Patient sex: F
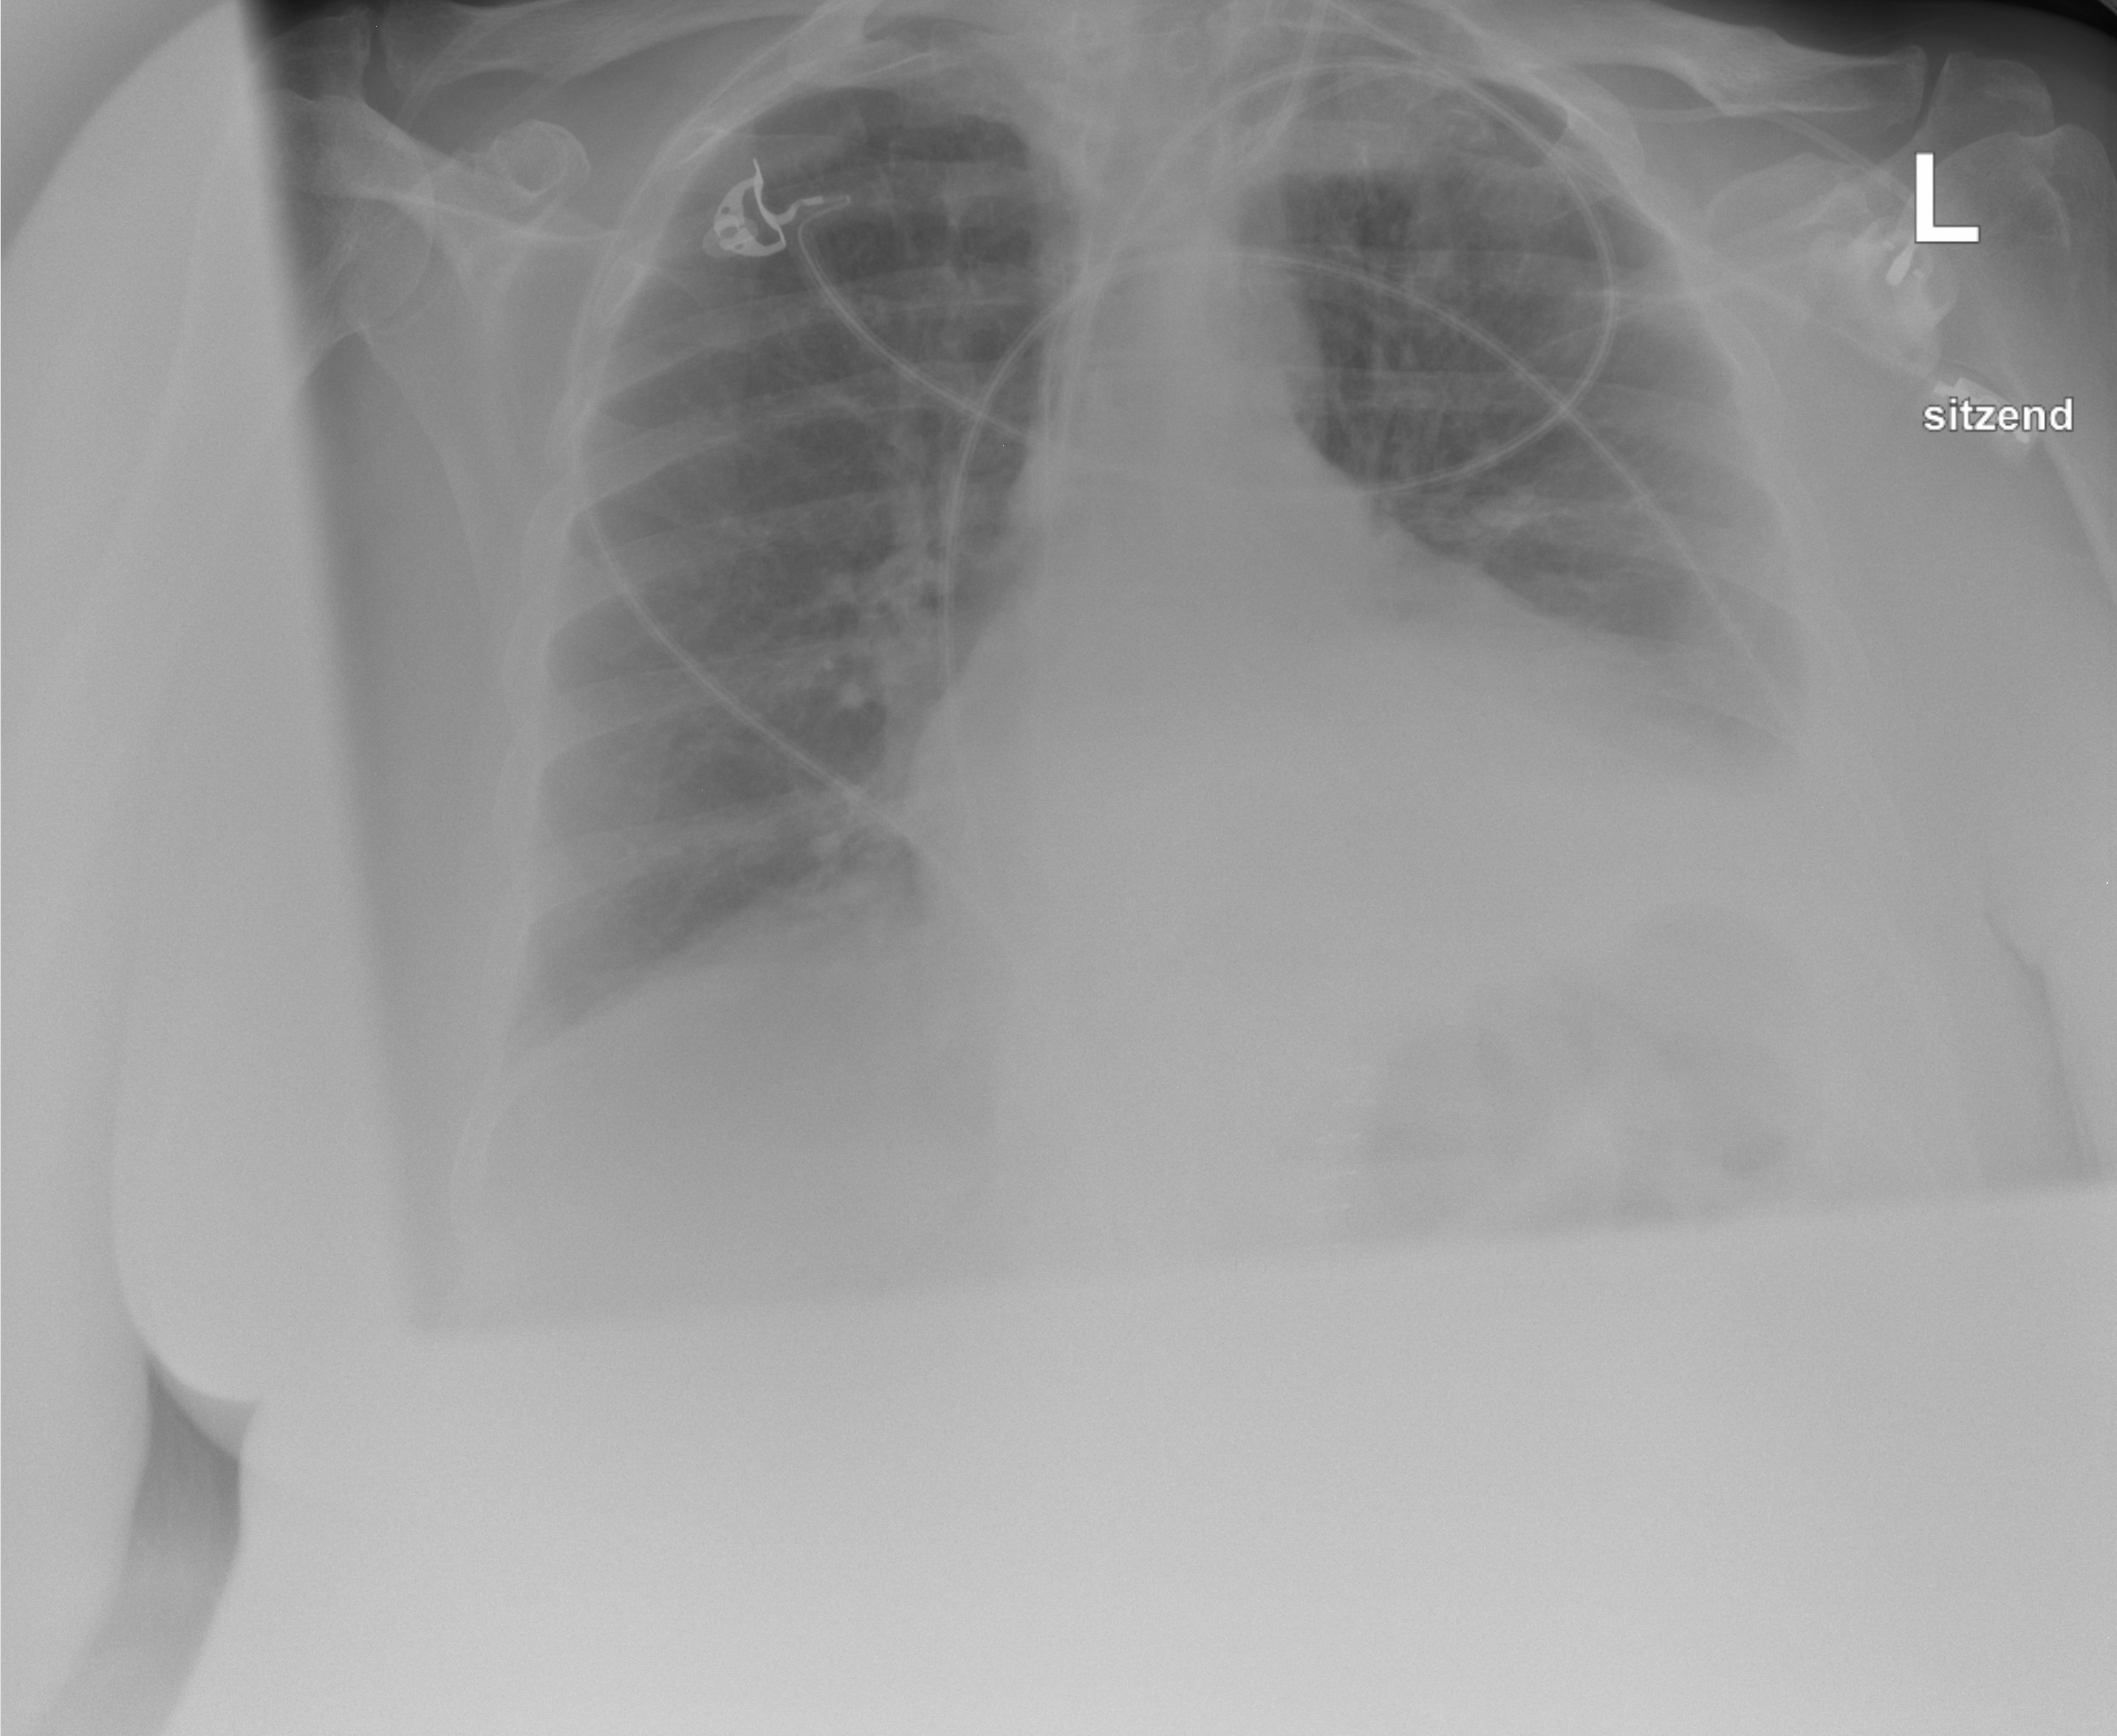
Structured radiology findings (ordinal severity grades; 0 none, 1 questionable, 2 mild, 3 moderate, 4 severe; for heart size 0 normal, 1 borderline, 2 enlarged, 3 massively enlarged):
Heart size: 2
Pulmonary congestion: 2
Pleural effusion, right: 0
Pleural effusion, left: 3
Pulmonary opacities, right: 0
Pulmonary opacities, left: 0
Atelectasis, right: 2
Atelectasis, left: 3